Question:
It is a nested table. I want to know if is there a way where the table (the one with BG yellow) to be below the header. Because with this, it will depend on the data of the other table in its row.
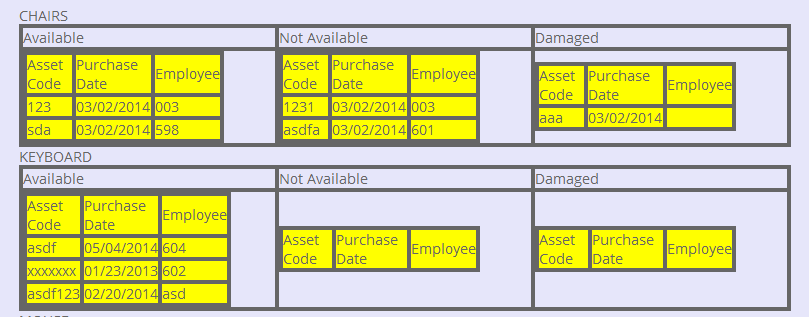
Answer: Set the css attribute 'vertical-align' to 'top' on the cells of the parent table.
<URL>